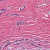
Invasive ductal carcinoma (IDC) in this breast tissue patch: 0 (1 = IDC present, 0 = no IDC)